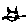
Label: cat